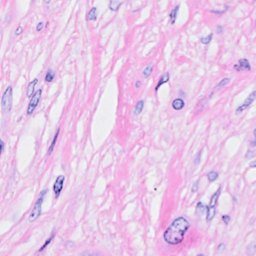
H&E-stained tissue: Breast